Field crop: maize
Growth stage: 2
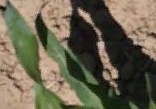
Species: maize